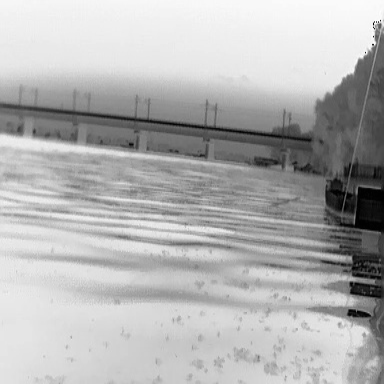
There is a liner in the infrared image.